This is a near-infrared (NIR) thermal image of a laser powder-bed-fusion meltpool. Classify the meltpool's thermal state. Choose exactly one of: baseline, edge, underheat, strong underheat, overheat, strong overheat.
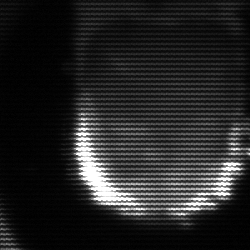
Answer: baseline